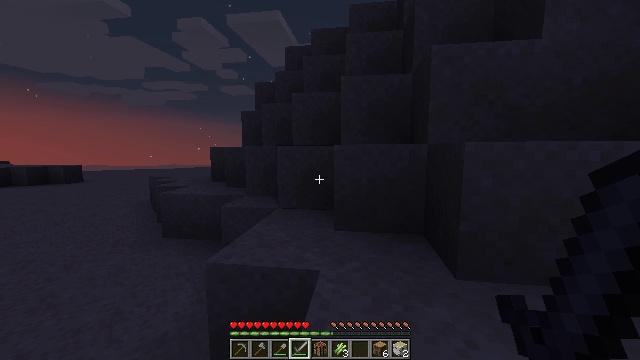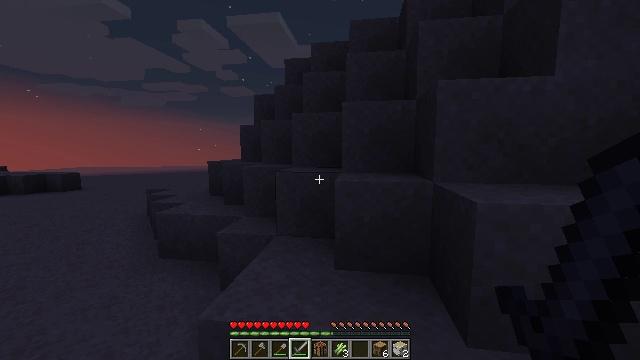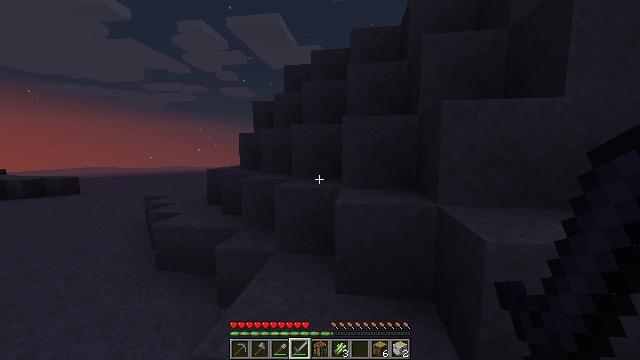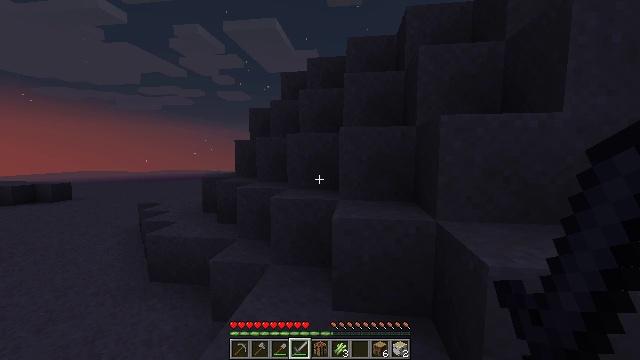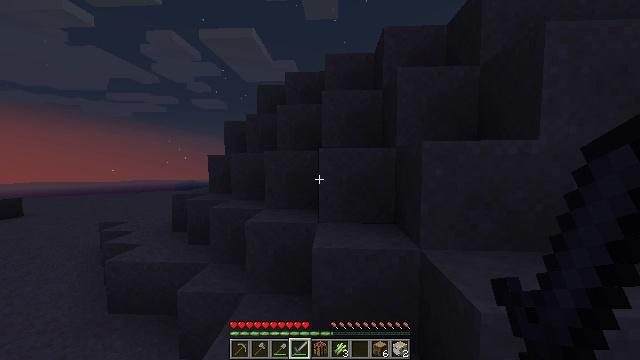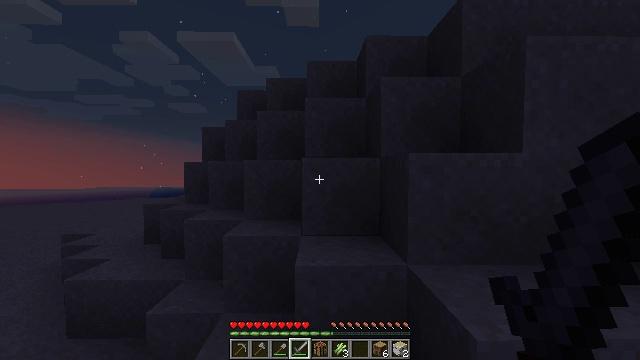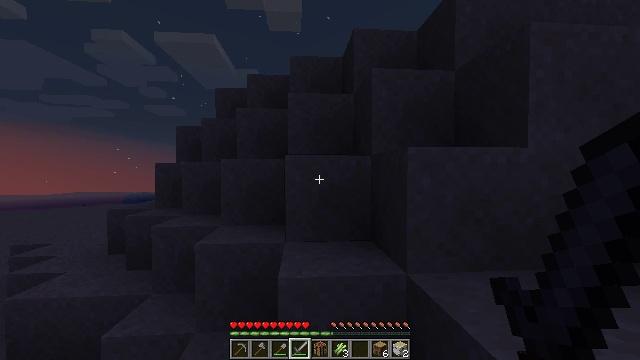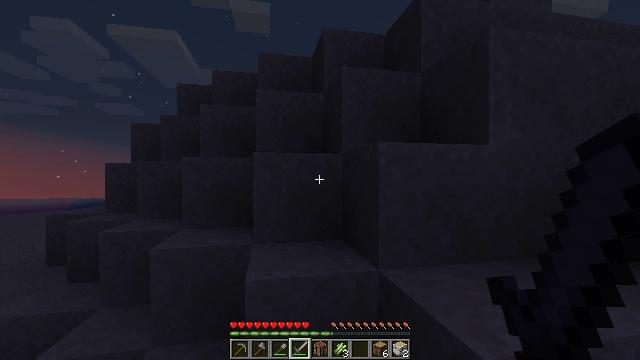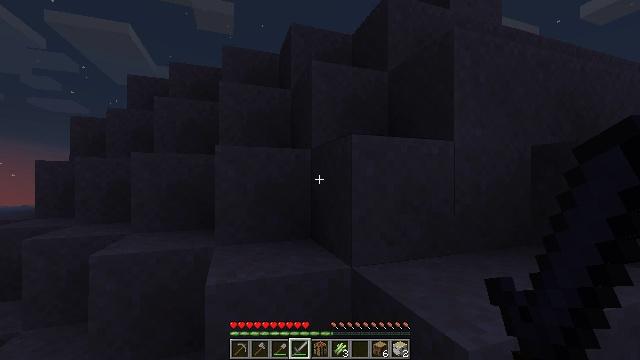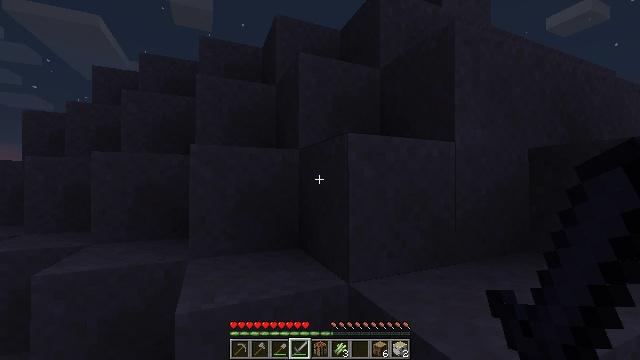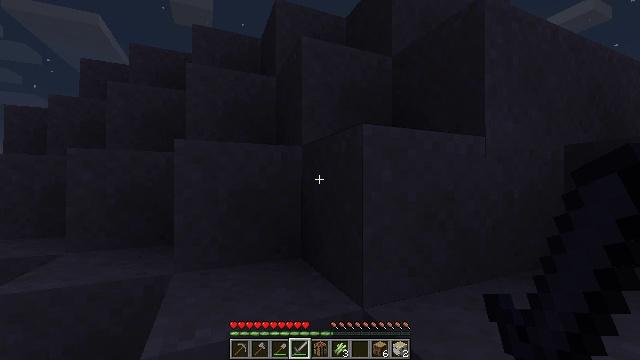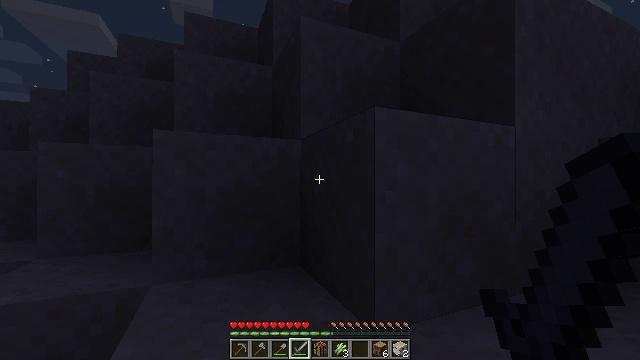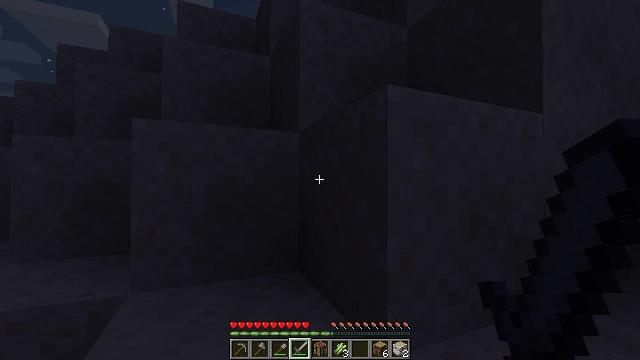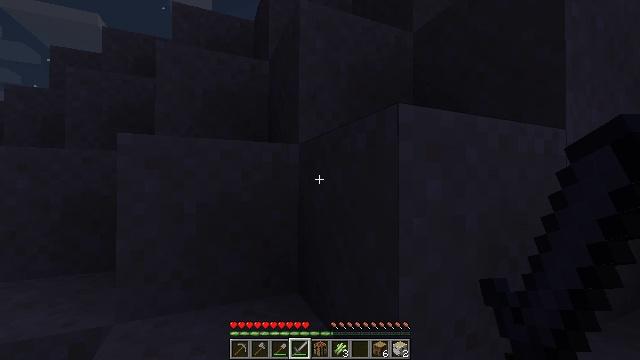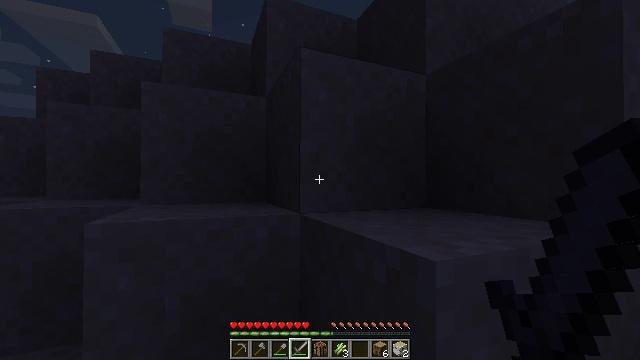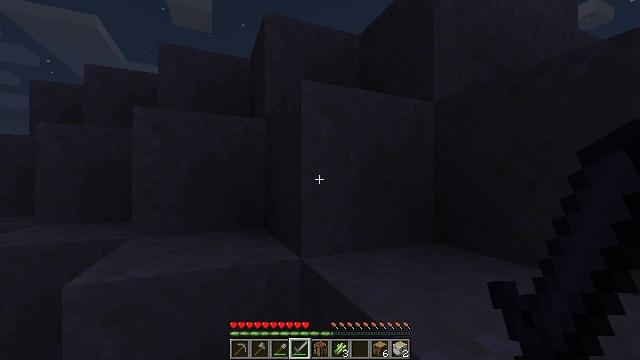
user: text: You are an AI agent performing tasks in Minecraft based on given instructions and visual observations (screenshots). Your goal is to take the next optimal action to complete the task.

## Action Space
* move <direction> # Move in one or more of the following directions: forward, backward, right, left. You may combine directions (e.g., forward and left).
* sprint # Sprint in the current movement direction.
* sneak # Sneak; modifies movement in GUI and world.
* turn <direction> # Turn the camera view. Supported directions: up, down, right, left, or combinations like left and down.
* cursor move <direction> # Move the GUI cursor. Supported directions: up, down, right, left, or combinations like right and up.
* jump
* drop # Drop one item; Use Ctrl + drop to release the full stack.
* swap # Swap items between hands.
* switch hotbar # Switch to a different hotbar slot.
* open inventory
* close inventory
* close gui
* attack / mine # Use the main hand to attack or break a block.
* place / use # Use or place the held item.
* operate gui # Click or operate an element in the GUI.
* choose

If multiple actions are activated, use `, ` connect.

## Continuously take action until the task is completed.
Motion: motion action
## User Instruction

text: Gather cactus by attacking it.
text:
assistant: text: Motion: move forward, jump
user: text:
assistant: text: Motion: move forward, jump
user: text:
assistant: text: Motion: move forward, jump
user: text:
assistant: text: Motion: move forward, turn right and up, jump
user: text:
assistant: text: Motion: move forward, turn right and up
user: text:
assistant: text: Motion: move forward, turn right and up
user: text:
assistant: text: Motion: move forward, turn right
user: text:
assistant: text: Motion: move forward, turn right and up
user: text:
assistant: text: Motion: move forward, turn right
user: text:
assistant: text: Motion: move forward
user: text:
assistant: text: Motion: move forward
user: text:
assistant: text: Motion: move forward
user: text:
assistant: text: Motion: move forward, jump
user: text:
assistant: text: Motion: move forward, jump
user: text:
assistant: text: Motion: move forward, jump
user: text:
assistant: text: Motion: move forward, jump
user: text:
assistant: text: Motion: move forward
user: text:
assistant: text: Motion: move forward, jump
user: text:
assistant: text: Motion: move forward, jump
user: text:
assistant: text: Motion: move forward, jump
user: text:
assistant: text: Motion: move forward, jump
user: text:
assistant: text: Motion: move forward
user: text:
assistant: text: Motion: move forward
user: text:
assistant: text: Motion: move forward, jump
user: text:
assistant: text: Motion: move forward, jump
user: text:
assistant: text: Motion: move forward, jump
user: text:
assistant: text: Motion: move forward, jump
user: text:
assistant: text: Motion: move forward
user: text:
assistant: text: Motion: move forward
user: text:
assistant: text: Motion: move forward, jump